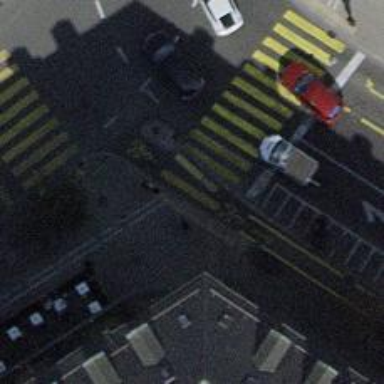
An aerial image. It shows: Crossing with traffic signals.